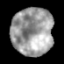
Tissue: prostate
Cell type: T cells
Senescence score: 0.3534
Nuclear area (px): 1942
Mean DAPI intensity: 156.762